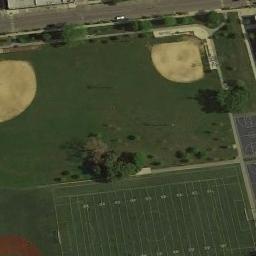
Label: baseball_diamond